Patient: sex F, age 54
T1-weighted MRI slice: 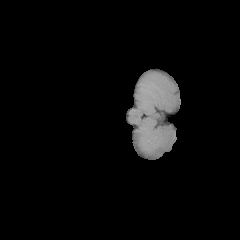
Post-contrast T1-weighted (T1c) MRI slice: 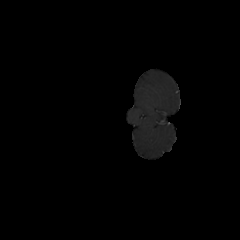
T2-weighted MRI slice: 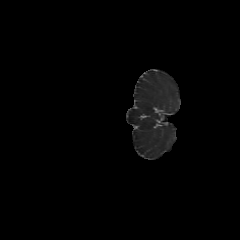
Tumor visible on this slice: no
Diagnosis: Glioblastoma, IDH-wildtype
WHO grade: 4